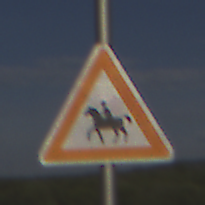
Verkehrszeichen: ReiterRechts
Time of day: MorningAfternoon
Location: Outdoor (RoadRail)
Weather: PartlyCloudy
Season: NotSpecified
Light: Natural